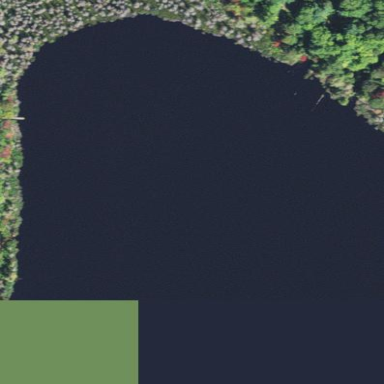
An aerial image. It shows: Serene lake.